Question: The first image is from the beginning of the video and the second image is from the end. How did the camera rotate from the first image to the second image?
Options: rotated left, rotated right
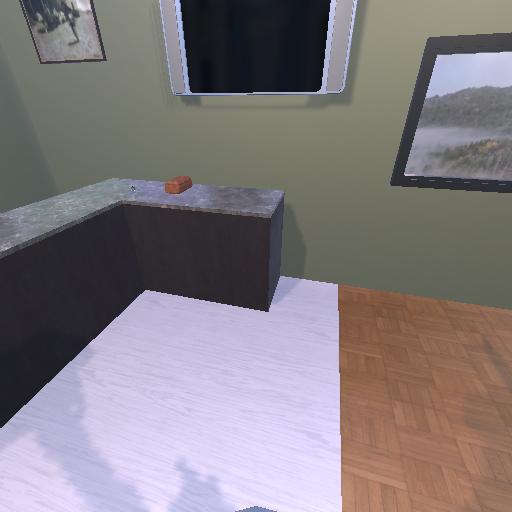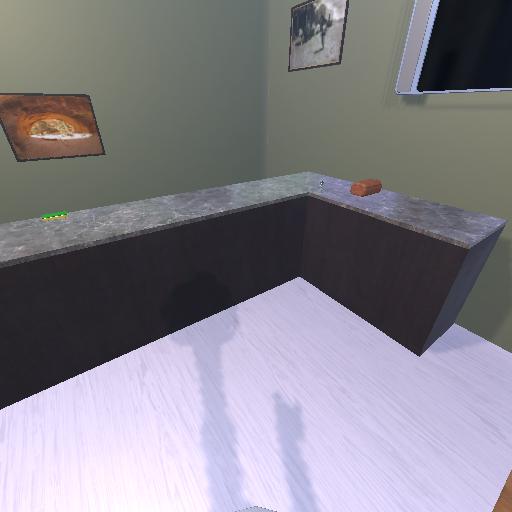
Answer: rotated left